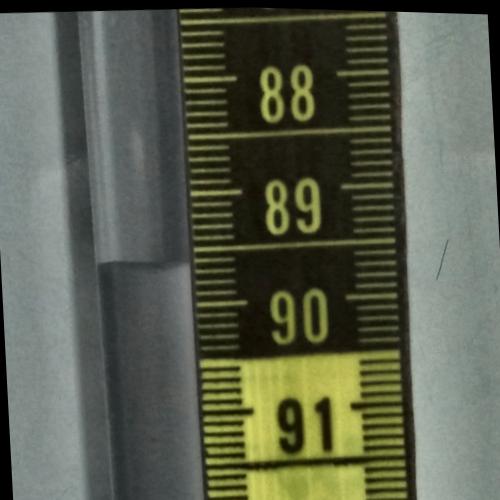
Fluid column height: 89.6 cm